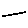
Label: line